Interaction volume radius: 5 \u00c5
Interaction volume height: 20 \u00c5
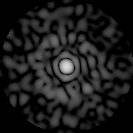
Disorder parameter: 0.8253